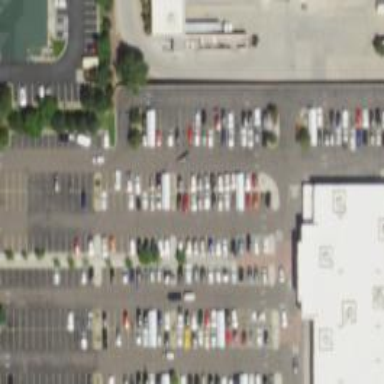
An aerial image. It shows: Parking space is available.